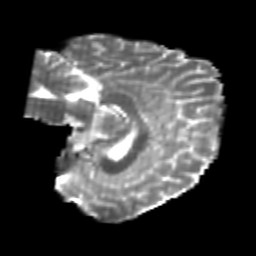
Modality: T2w
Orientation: sagittal
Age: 20
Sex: male
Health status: healthy
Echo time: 0.074 s